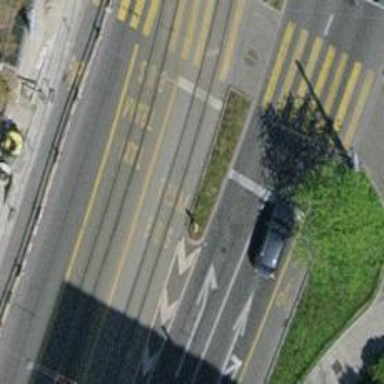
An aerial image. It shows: Service road with asphalt surface and tram railway. The road has sidewalks on both sides and is electrified with contact line.